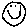
Label: smiley face